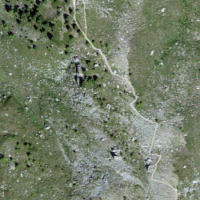
EUNIS habitat code: 31
Species observed at this site:
Rhododendron ferrugineum